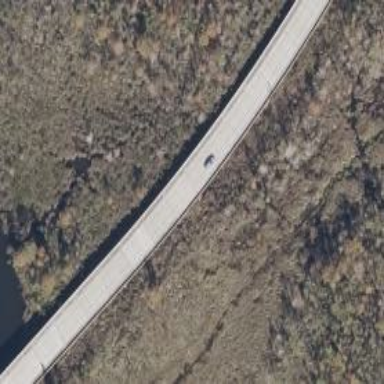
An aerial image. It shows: Secondary road with bridge.